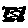
Label: zigzag